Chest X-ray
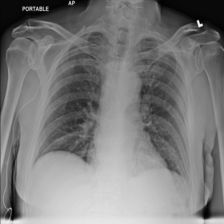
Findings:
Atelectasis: negative
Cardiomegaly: negative
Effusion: negative
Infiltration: positive
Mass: negative
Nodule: negative
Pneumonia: negative
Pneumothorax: negative
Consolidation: negative
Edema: negative
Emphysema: negative
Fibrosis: negative
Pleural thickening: negative
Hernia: negative